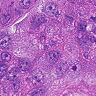
Metastatic tissue present: yes